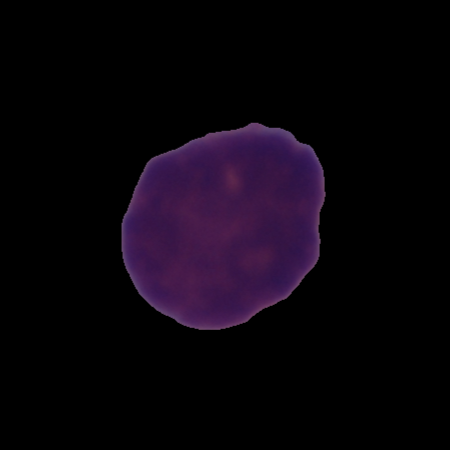
Label: healthy